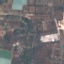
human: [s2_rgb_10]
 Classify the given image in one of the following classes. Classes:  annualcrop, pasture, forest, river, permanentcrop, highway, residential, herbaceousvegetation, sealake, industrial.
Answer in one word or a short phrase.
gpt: PermanentCrop